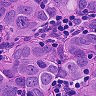
Metastatic tissue present: yes